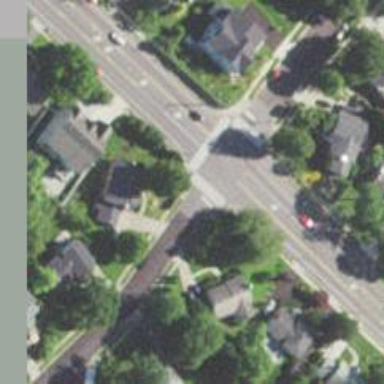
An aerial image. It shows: Residential road.